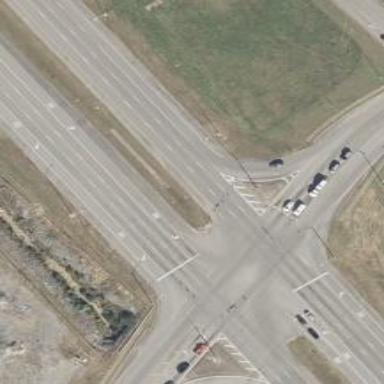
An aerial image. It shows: Trunk link highway with asphalt surface.